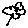
Label: flower